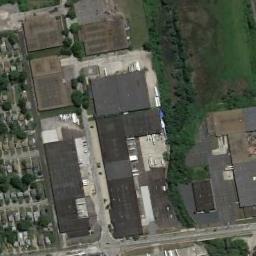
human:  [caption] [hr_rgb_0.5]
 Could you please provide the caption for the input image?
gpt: Neatly planned factories and roads in an industrial area with good greening .

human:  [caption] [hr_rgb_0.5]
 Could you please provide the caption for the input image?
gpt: The industrial area with some buildings of different sizes is between a residential area and a lawn .

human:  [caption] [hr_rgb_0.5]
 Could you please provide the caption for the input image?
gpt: Part of the building in the industrial area has a white roof .

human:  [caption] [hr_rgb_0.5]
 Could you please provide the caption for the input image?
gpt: There are many houses of different shapes and sizes in the industrial zone .

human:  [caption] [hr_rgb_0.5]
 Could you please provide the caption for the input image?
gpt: There are some brown buildings and green trees on the industrial area .